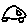
Label: car